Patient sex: F
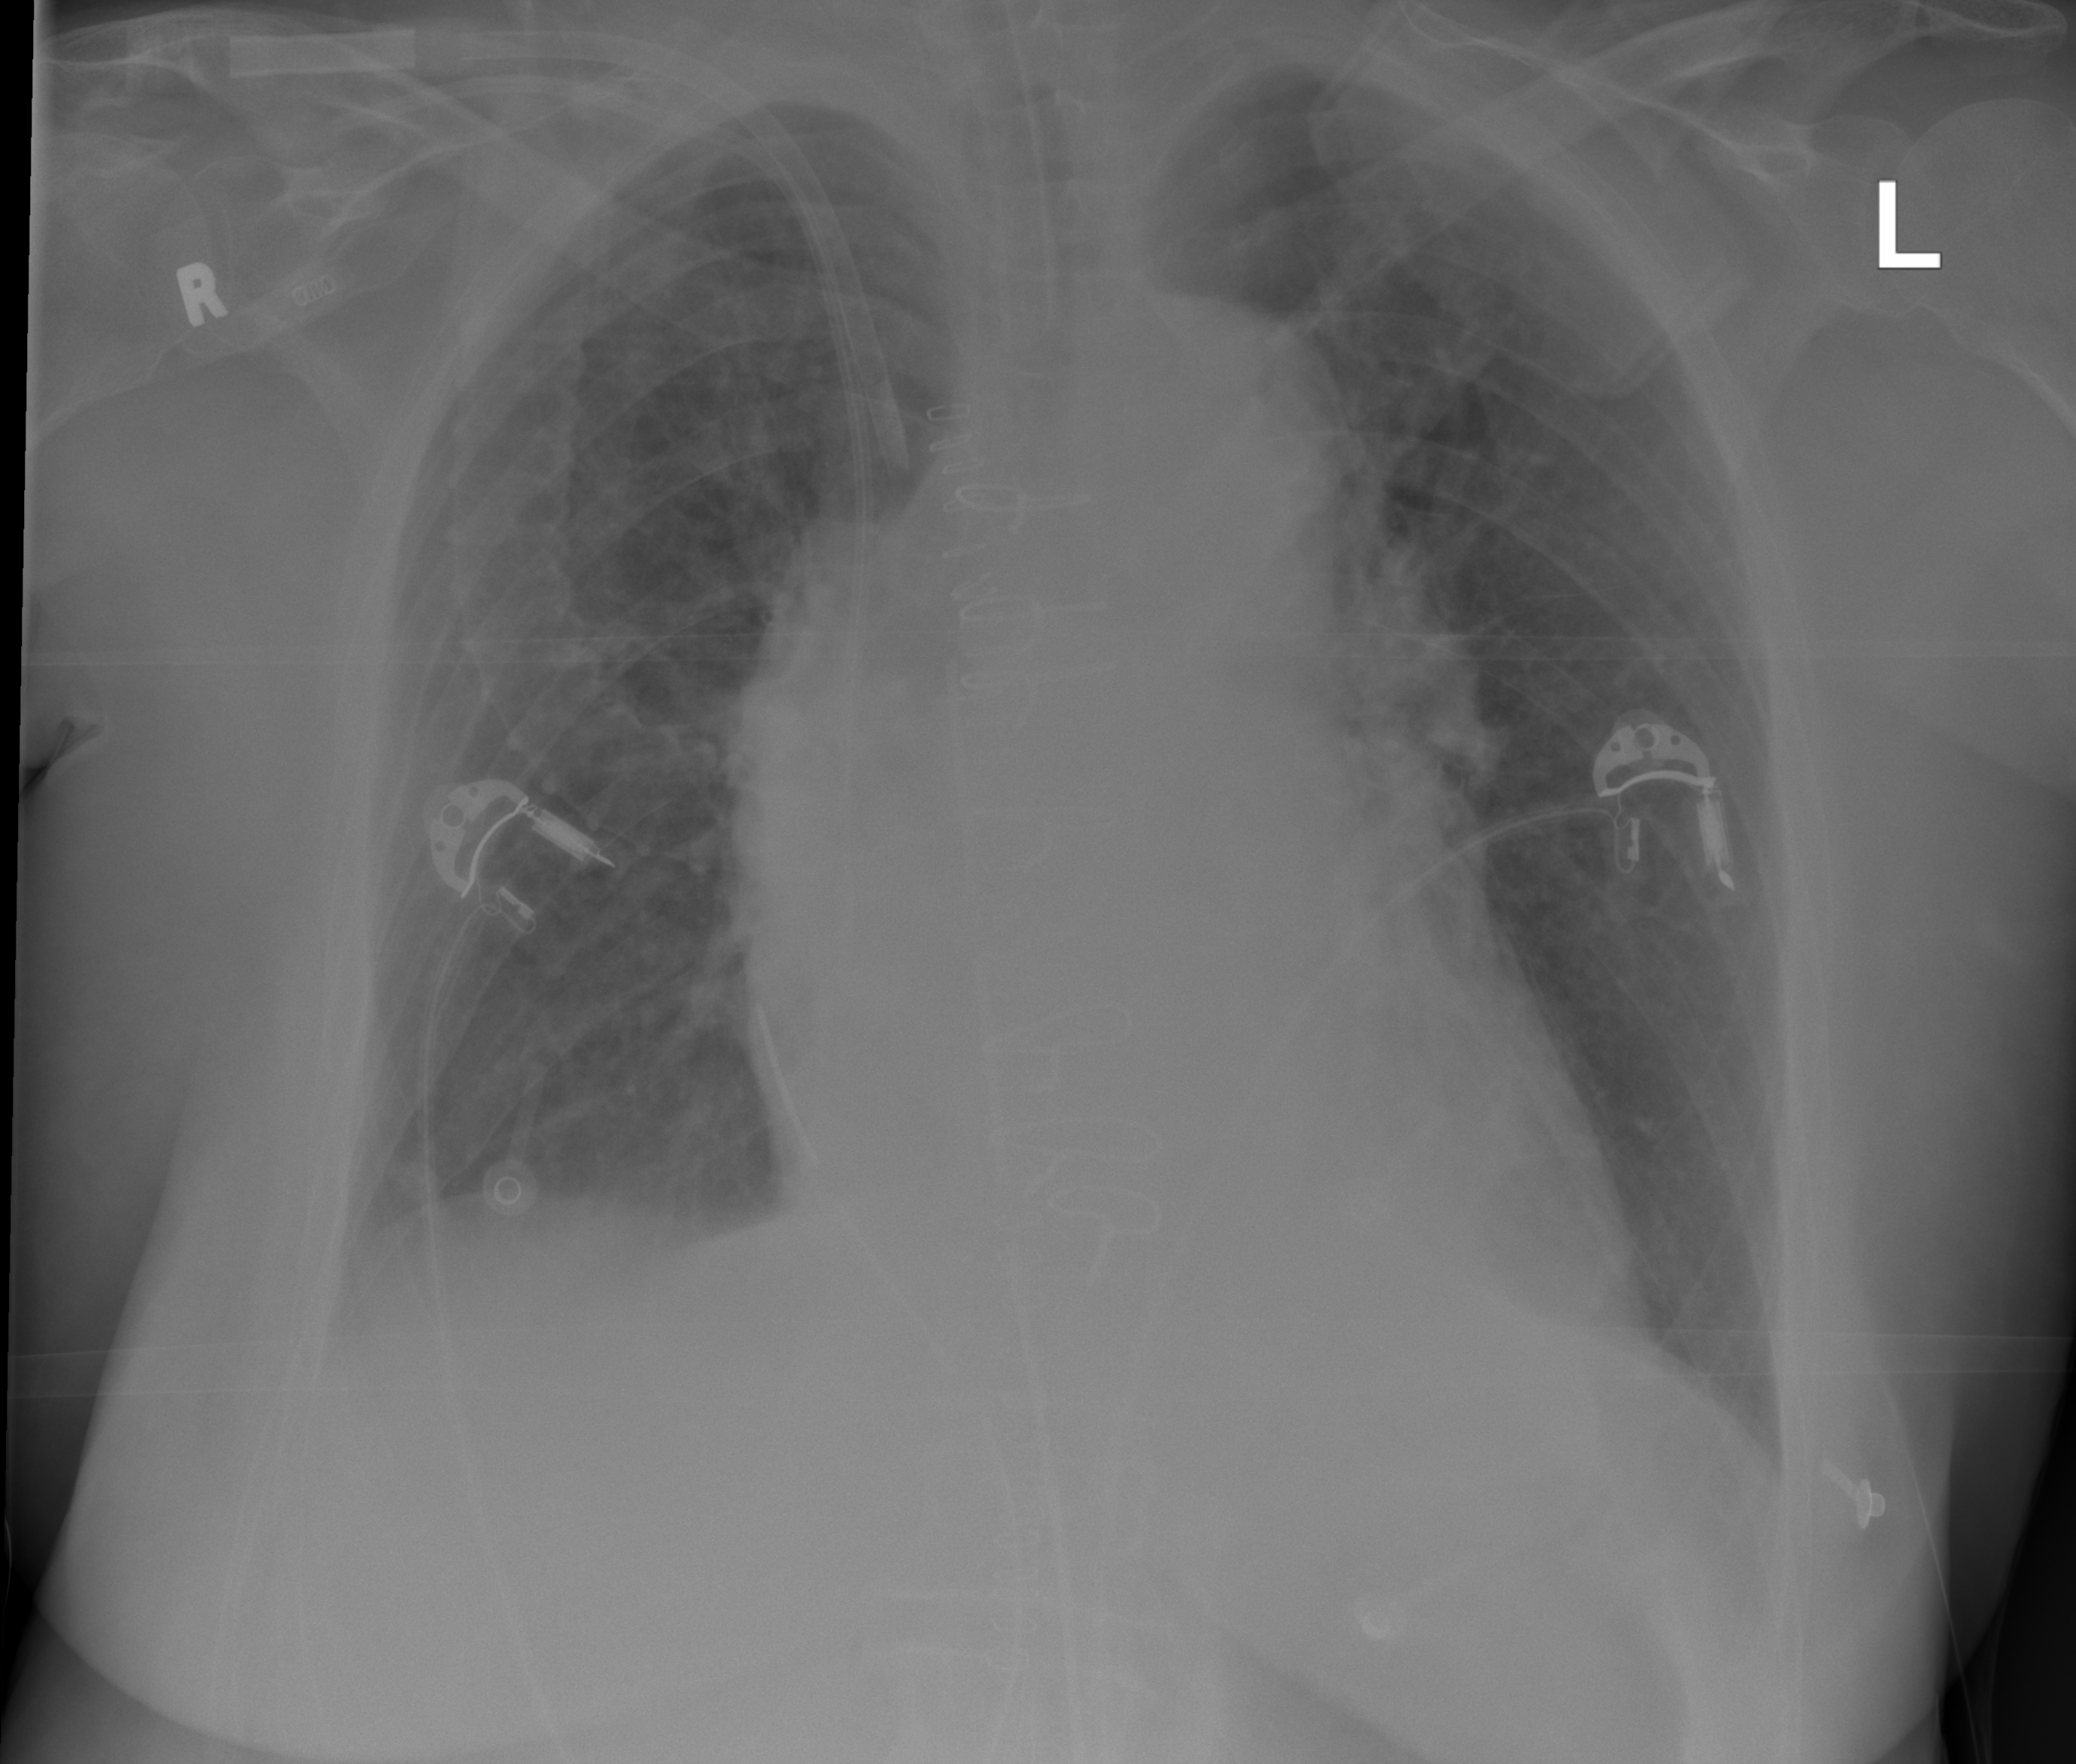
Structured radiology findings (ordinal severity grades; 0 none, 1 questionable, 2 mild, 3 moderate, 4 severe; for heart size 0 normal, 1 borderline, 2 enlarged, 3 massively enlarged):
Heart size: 2
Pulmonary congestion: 2
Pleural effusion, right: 0
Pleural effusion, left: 0
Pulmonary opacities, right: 0
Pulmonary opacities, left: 0
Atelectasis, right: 0
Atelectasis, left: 0